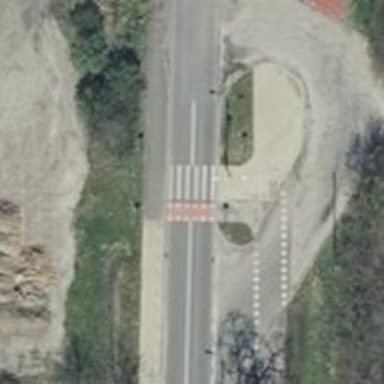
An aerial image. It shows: Marked road crossing.